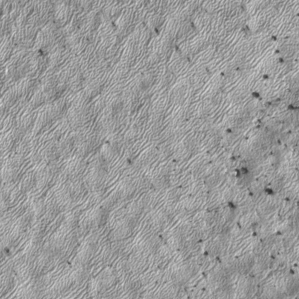
Label: frost